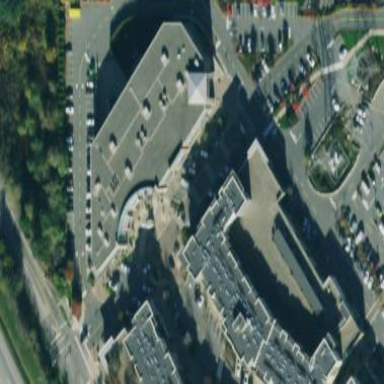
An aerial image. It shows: Retail building.